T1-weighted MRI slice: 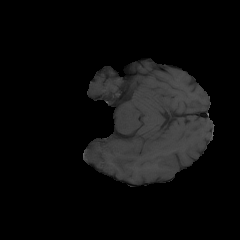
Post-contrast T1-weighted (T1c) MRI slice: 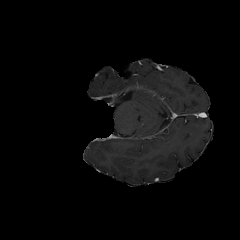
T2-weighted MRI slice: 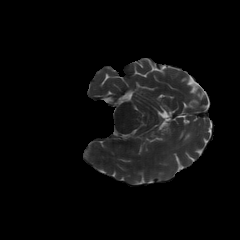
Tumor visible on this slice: no